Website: lowes
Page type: review-order
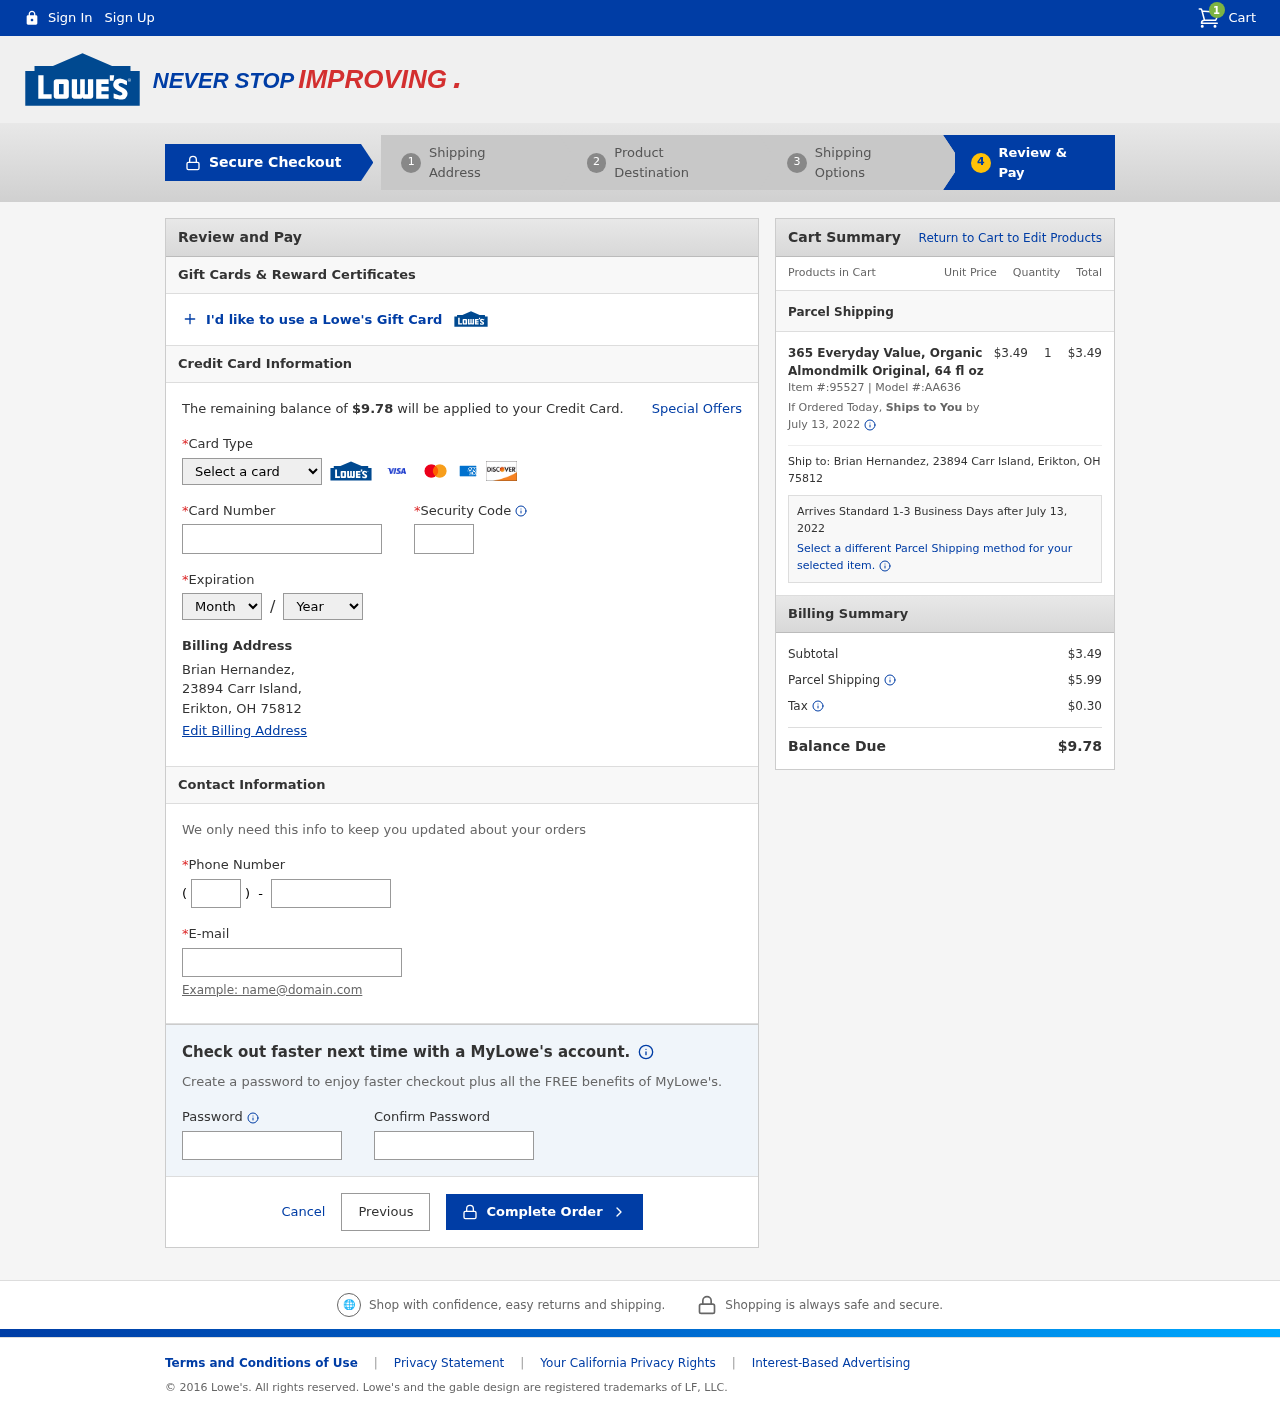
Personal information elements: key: PII_CARD_CVV
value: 846
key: PII_CARD_EXPIRY_MONTH
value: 12
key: PII_CARD_EXPIRY_YEAR
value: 27
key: PII_CARD_NUMBER
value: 6596 8342 3215 1109
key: PII_CARD_TYPE
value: Discover
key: PII_CITY
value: Erikton
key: PII_EMAIL
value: bhernandez@yahoo.com
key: PII_FULLNAME
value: Brian Hernandez,
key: PII_PHONE
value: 8797954606
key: PII_PHONE_AREA
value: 879
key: PII_POSTCODE
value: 75812
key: PII_STATE_ABBR
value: OH
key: PII_STREET
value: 23894 Carr Island,
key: PII_FULLNAME2
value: Brian Hernandez
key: PII_STREET2
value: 23894 Carr Island
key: PII_CITY_STATE_ZIP2
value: Erikton, OH 75812
Product elements: key: PRODUCT1_NAME
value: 365 Everyday Value, Organic Almondmilk Original, 64 fl oz
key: PRODUCT1_PRICE
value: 3.49
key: PRODUCT1_QUANTITY
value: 1
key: PRODUCT1_ITEM_NUMBER
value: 95527
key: PRODUCT1_MODEL_NUMBER
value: AA636
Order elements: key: ORDER_NUM_ITEMS
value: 1
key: ORDER_TOTAL
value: $9.78
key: ORDER_SHIPPING_DATE
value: July 13, 2022
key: ORDER_SUBTOTAL
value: $3.49
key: ORDER_SHIPPING_DATE2
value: July 13, 2022
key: ORDER_SUBTOTAL2
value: $3.49
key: ORDER_SHIPPING_COST
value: $5.99
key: ORDER_TAX
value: $0.30